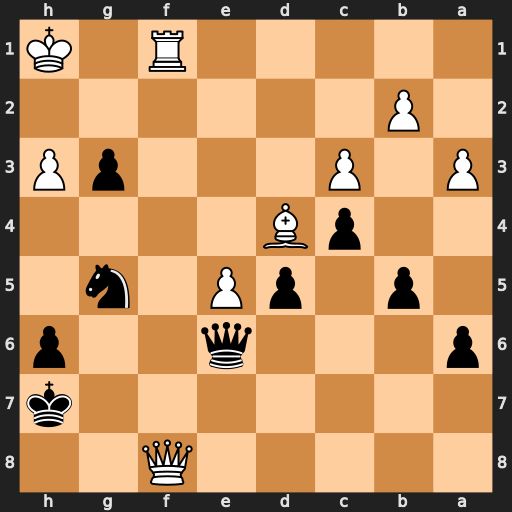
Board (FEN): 5Q2/7k/p3q2p/1p1pP1n1/2pB4/P1P3pP/1P6/5R1K
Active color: b
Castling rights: -
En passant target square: -
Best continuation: Qxh3+ Kg1 Qh2#